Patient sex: M
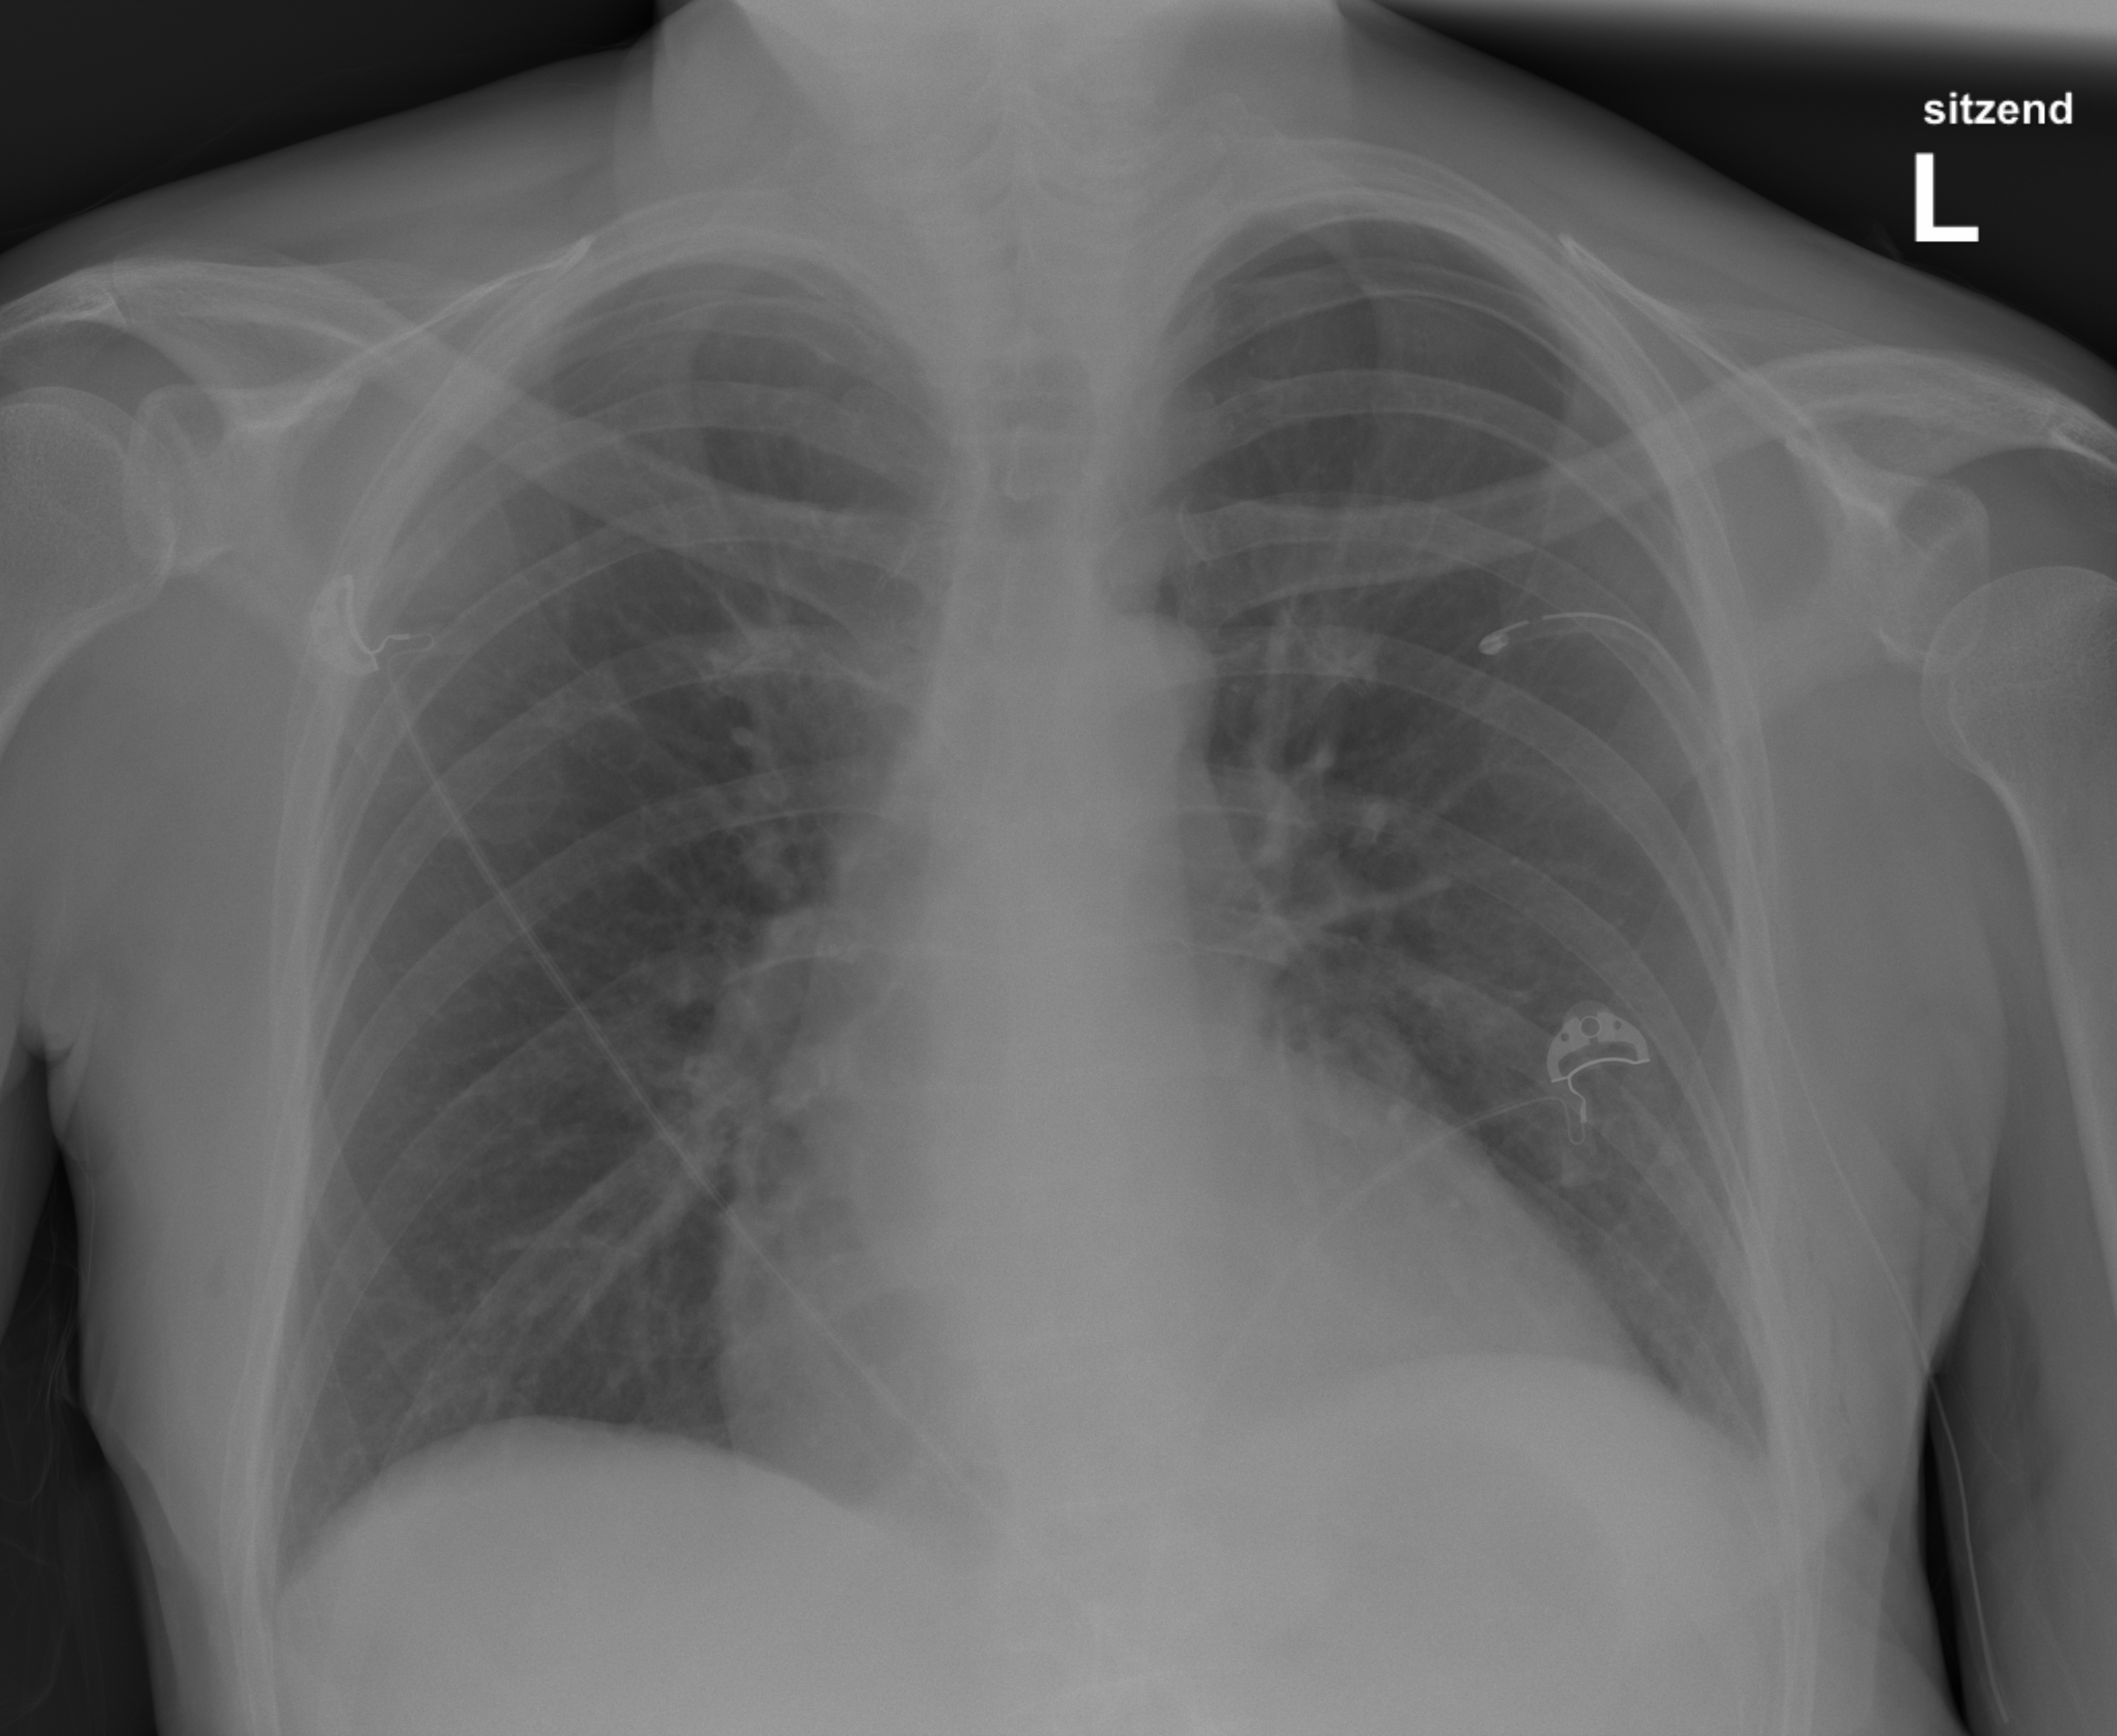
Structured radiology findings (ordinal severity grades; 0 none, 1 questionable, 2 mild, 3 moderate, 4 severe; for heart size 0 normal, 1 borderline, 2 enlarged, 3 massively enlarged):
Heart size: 2
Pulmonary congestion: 0
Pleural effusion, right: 0
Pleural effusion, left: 2
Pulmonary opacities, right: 0
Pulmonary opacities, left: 0
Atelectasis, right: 0
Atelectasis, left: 2